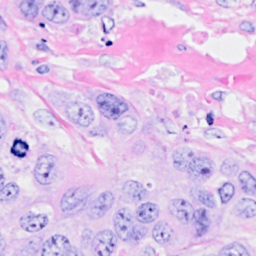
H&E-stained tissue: Breast